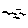
Label: bird